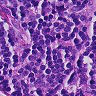
Metastatic tissue present: no